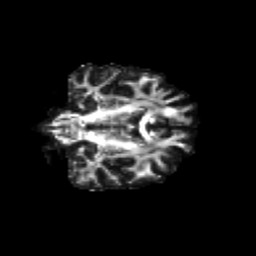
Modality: FA
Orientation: coronal
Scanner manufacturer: siemens
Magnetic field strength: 3 T
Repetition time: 9.2 s
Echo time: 0.084 s